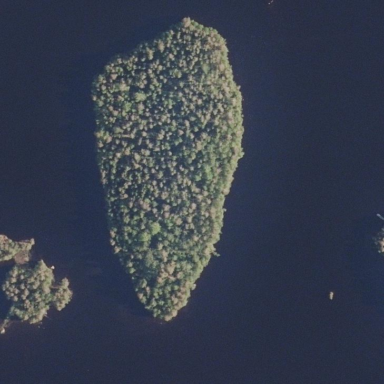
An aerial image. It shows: Mixed leaf woodland located on small islet.